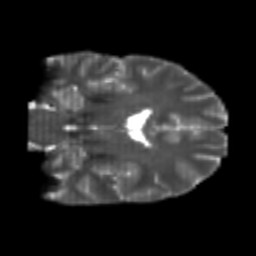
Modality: T2w
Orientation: coronal
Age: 24
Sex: male
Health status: healthy
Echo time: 0.074 s